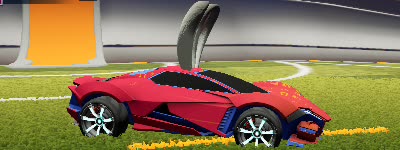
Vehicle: werewolf